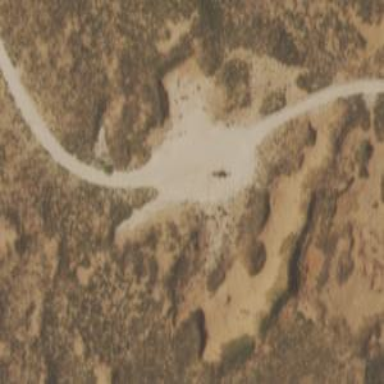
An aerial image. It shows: Wellsite with natural sand surroundings.